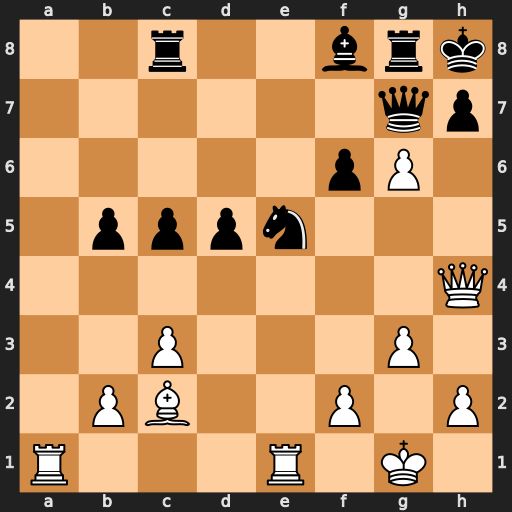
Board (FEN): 2r2brk/6qp/5pP1/1pppn3/7Q/2P3P1/1PB2P1P/R3R1K1
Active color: w
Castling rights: -
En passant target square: -
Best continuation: Rxe5 fxe5 gxh7